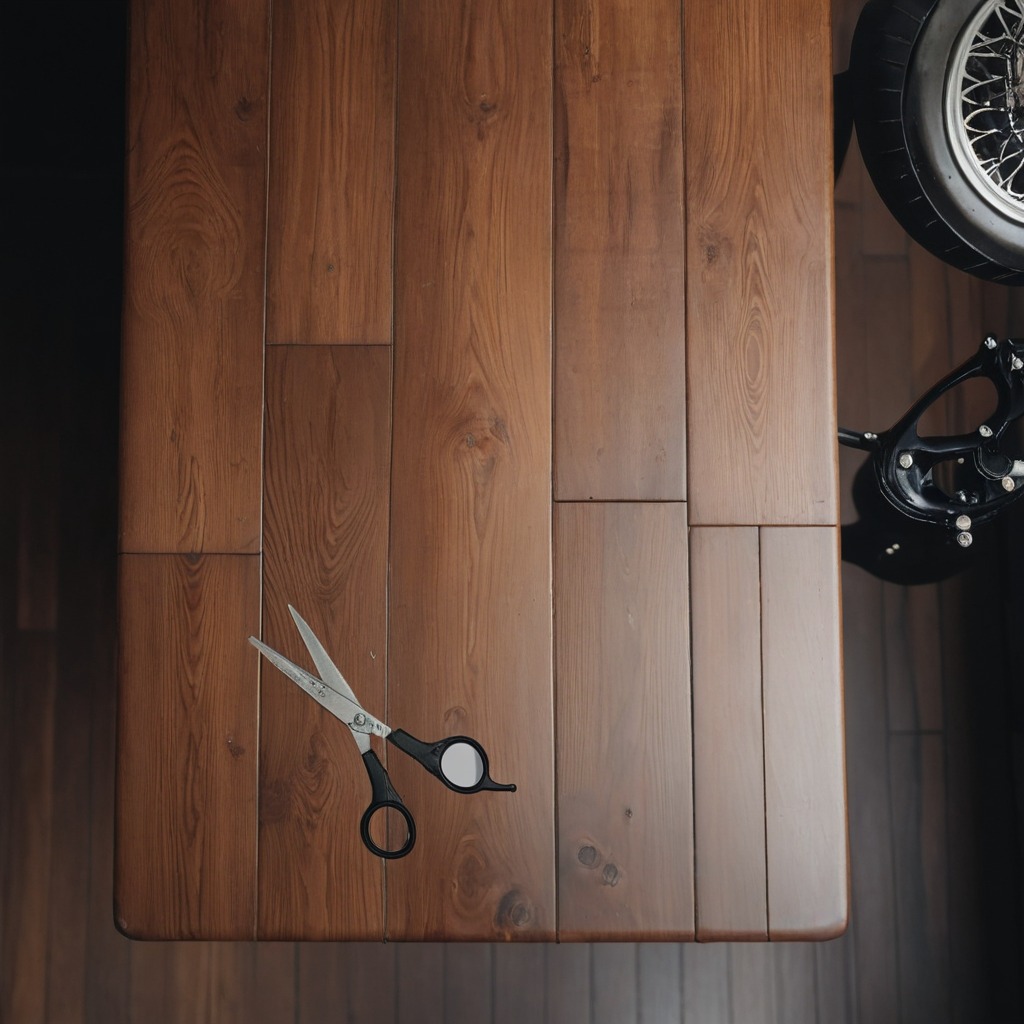
A scissor is lying on the table.